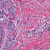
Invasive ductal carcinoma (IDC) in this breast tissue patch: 0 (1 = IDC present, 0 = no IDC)